Interaction volume radius: 10 \u00c5
Interaction volume height: 20 \u00c5
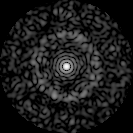
Disorder parameter: 0.8342